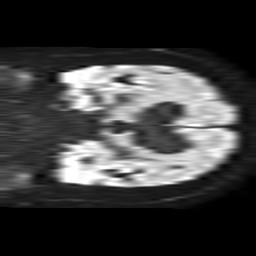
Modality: TRACE
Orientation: coronal
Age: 72
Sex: female
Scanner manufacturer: philips
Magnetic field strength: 1.5 T
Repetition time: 4.6 s
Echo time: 0.08631 s